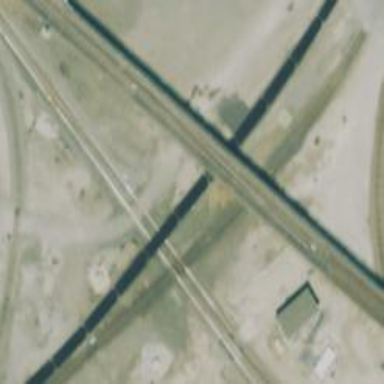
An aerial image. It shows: Railway crossing.